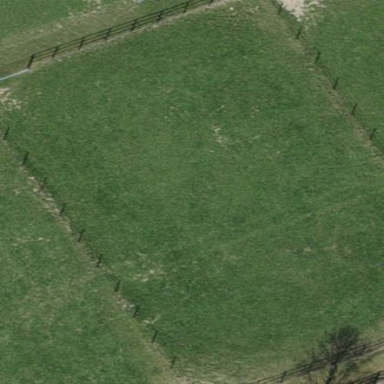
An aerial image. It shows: Equestrian pitch for leisure land sports.